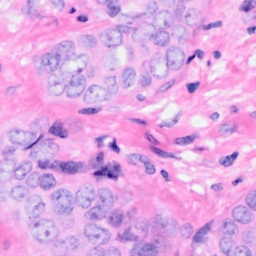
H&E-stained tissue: Breast